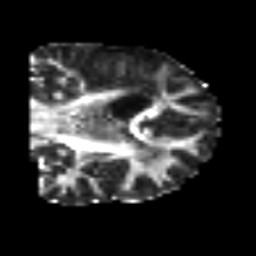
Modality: FA
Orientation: coronal
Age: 50
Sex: male
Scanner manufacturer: siemens
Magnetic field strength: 3 T
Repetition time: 6.1 s
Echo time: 0.101 s